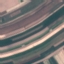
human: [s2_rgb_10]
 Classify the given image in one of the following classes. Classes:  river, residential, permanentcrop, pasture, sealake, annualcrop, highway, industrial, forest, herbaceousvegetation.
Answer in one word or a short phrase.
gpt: AnnualCrop